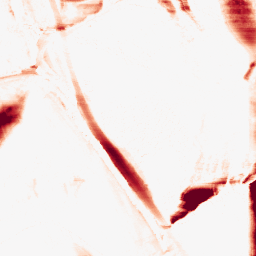
Category: morphological
Decomposition family: morphological_ellipse
Decomposition parameters: operation: opening
width: 5
height: 50
Upsampling method: bicubic_16x
Upsampling parameters: scale: 16
Upsampling scale: 16